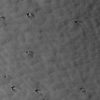
Atmospheric dust classification: not_dusty